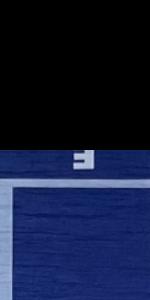
Label: Empty